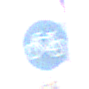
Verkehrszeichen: Radweg
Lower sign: EinspurigeFahrzeugeFrei6
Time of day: Midday
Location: Roofed (Special)
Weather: Overcast
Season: NotSpecified
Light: Natural